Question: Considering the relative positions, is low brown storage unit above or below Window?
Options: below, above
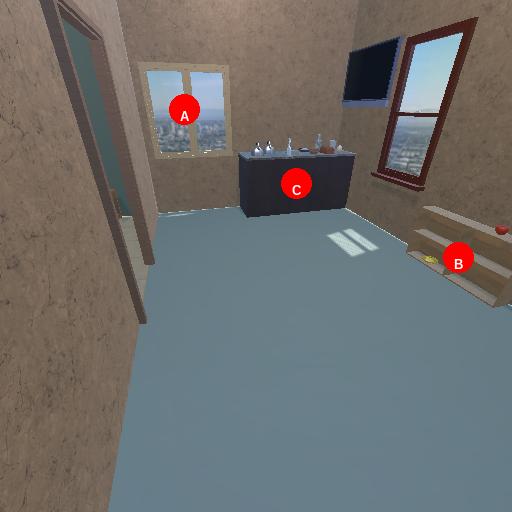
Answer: below